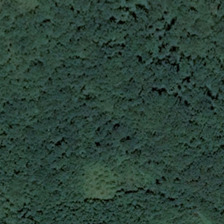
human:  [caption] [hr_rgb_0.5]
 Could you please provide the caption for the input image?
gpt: many green trees form a piece of forest .

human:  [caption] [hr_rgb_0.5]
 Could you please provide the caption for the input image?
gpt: many green trees form a piece of forest .

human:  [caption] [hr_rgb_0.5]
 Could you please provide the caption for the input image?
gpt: many green trees form a piece of forest .

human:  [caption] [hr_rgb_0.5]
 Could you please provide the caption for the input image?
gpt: many green trees form a piece of forest .

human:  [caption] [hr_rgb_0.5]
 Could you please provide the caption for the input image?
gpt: many green trees form a piece of forest .